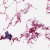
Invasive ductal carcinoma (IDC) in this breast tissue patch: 0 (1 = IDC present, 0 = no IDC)